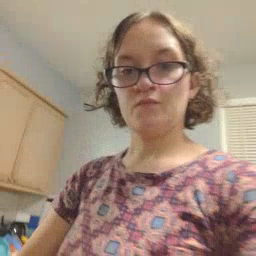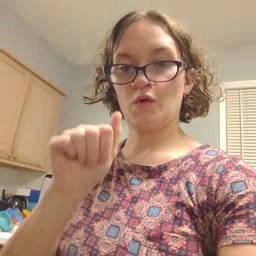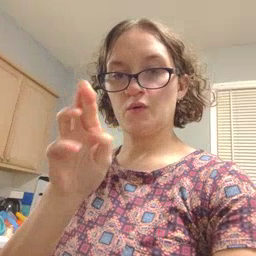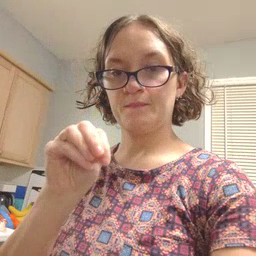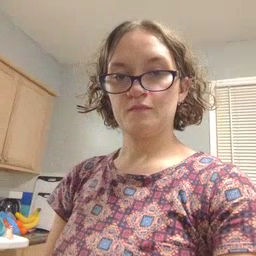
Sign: arm